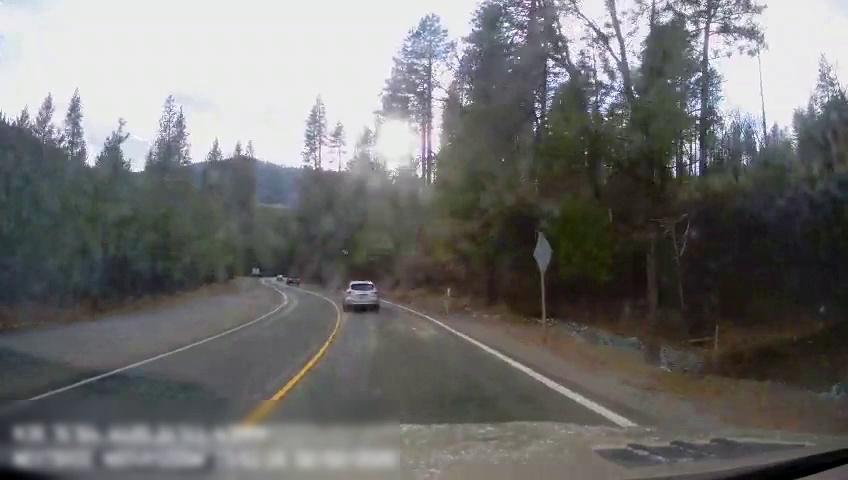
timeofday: Day
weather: Sunny
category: Drivable Space
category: Vehicles | SUV
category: Vehicles | Truck
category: Lanes | Current Lane
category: Lanes | Opposite Lane
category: Lanes | Opposite Lane
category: Traffic | Signs